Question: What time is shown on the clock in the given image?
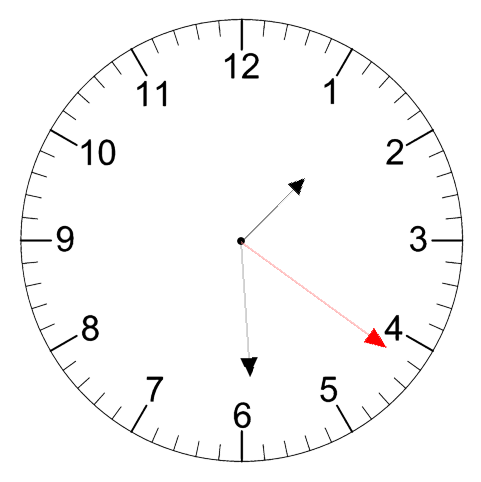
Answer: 01:29:21